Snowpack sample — Snodgrass Mountain, Crested Butte, Colorado (2/4/25, 12:06 PM MST)
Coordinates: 38.923, -106.968
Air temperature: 35 °F
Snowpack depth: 80 cm
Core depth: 80 cm
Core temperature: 32 °F
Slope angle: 14°, slope face: 78°
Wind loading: low
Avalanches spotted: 0
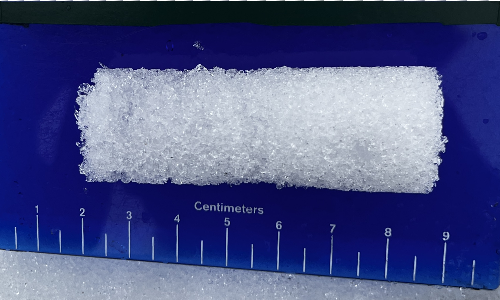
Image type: core
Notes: No avalanches nearby, unusually warm weather for the last month reported by residents, Collected 25 yards from treeline